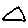
Label: triangle